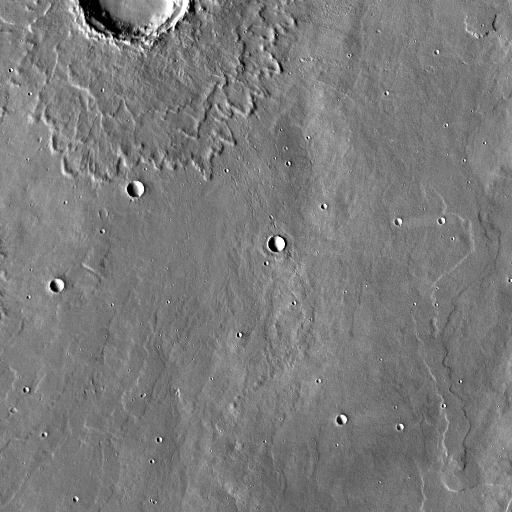
Crater classes present: Background, Other, Buried